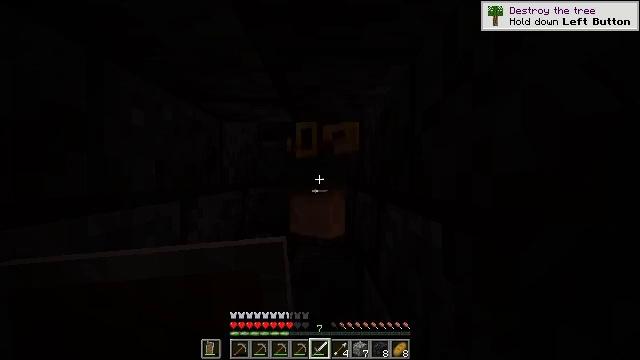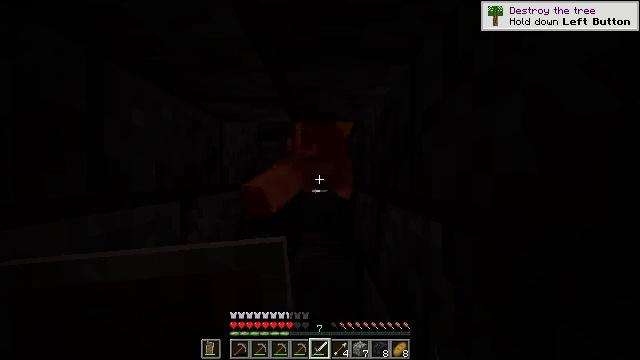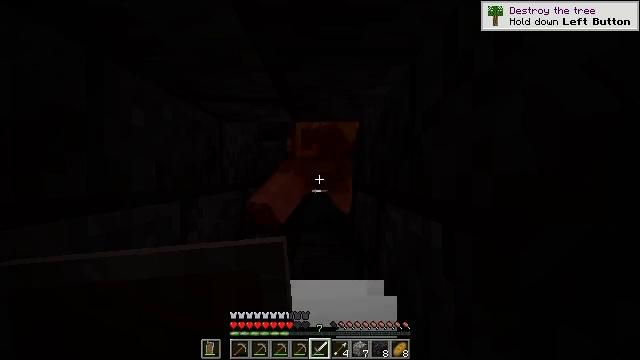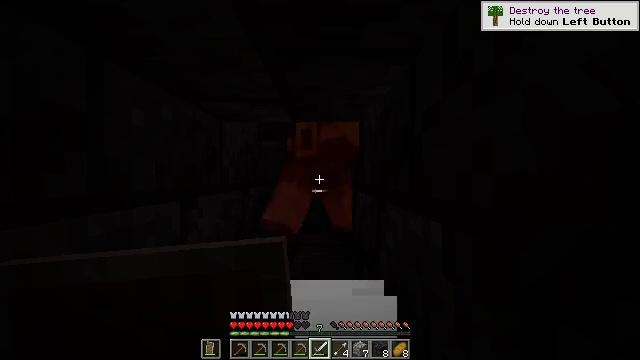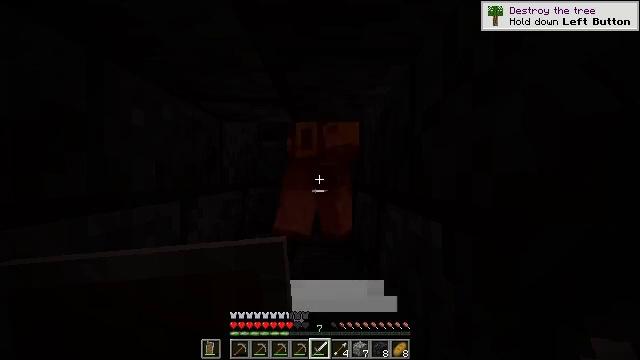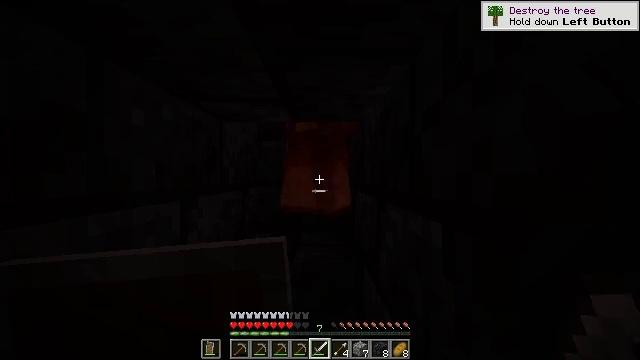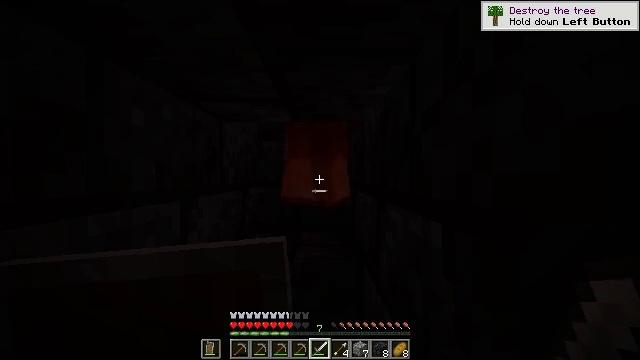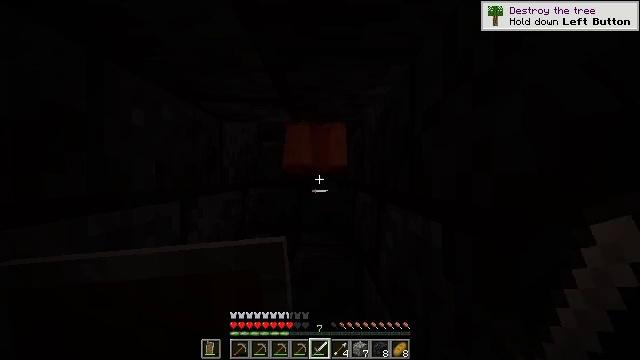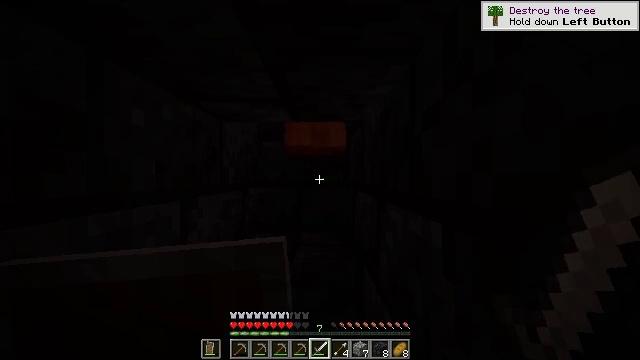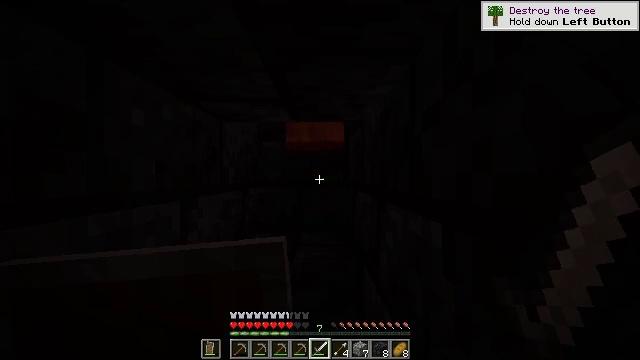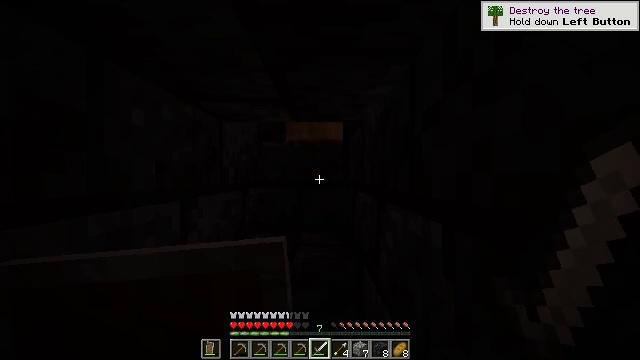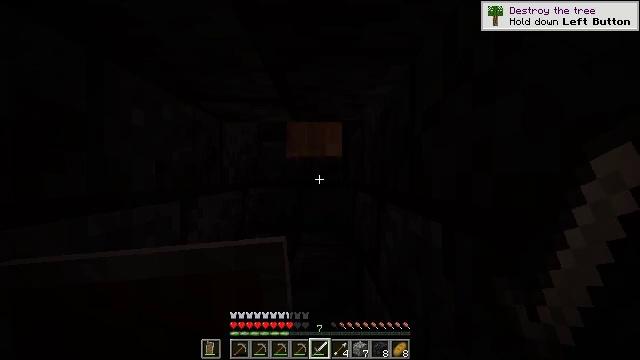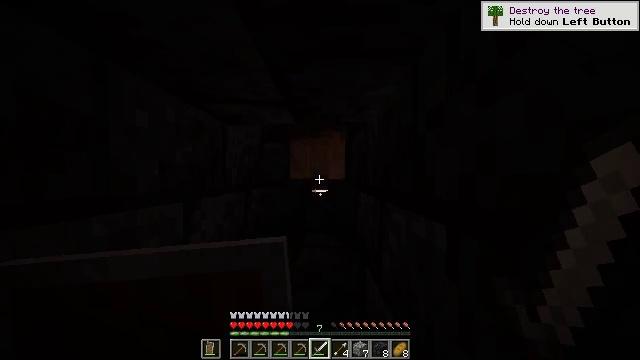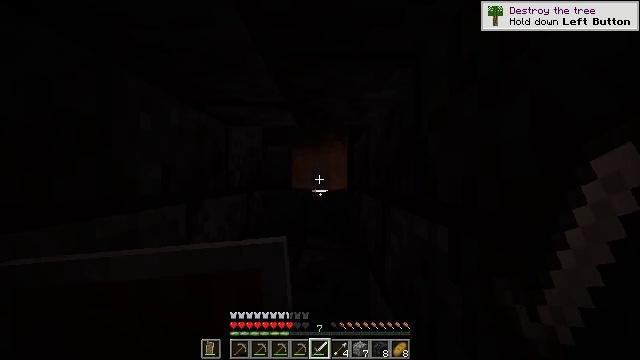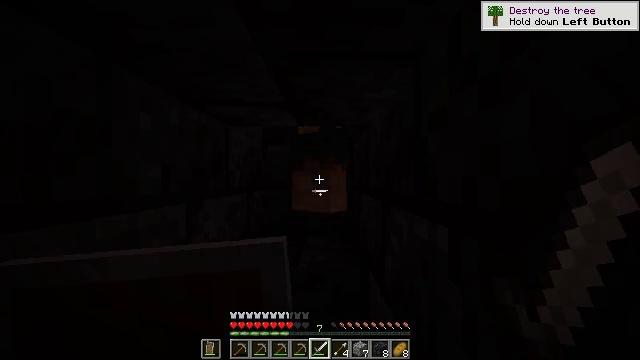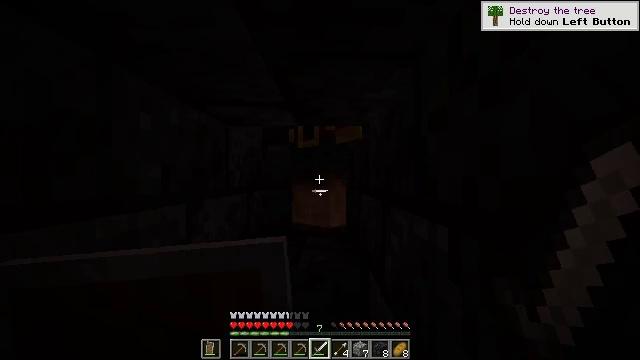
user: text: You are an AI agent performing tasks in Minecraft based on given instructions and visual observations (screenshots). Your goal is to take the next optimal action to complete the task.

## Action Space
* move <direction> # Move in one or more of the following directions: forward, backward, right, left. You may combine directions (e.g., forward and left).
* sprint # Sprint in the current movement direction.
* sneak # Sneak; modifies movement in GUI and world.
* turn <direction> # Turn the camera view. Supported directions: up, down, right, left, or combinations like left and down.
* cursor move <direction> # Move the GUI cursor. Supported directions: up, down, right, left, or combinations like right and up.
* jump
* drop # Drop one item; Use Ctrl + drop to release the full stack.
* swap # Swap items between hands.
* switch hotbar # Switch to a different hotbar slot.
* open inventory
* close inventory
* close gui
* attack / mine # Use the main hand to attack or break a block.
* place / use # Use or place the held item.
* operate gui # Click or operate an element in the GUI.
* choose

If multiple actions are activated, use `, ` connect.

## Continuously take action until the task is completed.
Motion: motion action
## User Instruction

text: Combat the piglin brute.
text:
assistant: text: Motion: no_op
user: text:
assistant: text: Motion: no_op
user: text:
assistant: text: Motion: no_op
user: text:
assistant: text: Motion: no_op
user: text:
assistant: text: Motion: no_op
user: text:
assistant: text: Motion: no_op
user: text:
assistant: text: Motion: no_op
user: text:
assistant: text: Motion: no_op
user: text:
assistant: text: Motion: no_op
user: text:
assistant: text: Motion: no_op
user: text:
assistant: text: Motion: no_op
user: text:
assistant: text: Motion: no_op
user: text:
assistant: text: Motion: no_op
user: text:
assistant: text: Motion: no_op
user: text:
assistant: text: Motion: no_op
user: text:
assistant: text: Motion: no_op
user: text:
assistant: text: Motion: no_op
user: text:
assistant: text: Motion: no_op
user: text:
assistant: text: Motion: attack / mine
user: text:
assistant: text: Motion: attack / mine
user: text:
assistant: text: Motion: attack / mine
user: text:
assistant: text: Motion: no_op
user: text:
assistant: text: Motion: no_op
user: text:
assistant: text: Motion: no_op